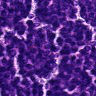
Metastatic tissue present: no